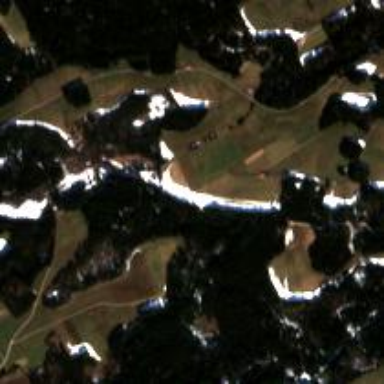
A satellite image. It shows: Classic groomed Nordic skiing trail.